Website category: university
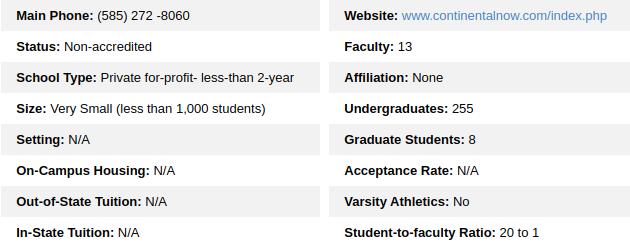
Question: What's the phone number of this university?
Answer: (585) 272 -8060

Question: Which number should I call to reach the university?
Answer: (585) 272 -8060

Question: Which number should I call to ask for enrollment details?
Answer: (585) 272 -8060

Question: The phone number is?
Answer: (585) 272 -8060

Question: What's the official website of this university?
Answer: www.continentalnow.com/index.php

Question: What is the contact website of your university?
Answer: www.continentalnow.com/index.php

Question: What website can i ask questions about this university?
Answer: www.continentalnow.com/index.php

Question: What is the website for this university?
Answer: www.continentalnow.com/index.php

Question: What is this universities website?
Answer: www.continentalnow.com/index.php

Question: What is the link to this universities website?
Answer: www.continentalnow.com/index.php

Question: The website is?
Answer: www.continentalnow.com/index.php

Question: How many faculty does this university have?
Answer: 13

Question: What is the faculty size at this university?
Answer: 13

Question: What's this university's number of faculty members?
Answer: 13

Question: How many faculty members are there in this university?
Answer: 13

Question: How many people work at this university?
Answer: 13

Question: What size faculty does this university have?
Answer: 13

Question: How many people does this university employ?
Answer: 13

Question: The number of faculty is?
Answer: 13

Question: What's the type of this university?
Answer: Private for-profit- less-than 2-year

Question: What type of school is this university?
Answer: Private for-profit- less-than 2-year

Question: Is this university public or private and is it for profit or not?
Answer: Private for-profit- less-than 2-year

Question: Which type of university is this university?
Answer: Private for-profit- less-than 2-year

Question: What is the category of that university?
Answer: Private for-profit- less-than 2-year

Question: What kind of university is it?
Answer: Private for-profit- less-than 2-year

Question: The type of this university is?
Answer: Private for-profit- less-than 2-year

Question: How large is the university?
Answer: Very Small (less than 1,000 students)

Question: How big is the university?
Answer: Very Small (less than 1,000 students)

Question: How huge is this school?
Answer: Very Small (less than 1,000 students)

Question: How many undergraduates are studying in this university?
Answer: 255

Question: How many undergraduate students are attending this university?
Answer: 255

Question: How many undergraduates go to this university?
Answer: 255

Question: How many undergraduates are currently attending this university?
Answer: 255

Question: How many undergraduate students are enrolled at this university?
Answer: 255

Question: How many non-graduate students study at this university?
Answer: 255

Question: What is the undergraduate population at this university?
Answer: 255

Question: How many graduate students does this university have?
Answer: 8

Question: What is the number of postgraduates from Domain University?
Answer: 8

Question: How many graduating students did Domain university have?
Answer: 8

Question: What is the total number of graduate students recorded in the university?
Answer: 8

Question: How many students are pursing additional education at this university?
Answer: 8

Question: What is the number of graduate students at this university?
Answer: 8

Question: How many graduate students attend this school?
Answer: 8

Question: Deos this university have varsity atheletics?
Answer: No

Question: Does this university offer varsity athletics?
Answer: No

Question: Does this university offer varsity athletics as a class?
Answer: No

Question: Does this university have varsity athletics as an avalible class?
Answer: No

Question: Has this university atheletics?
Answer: No

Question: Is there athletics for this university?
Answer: No

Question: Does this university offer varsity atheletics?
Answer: No

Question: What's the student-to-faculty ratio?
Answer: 20 to 1

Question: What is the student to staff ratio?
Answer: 20 to 1

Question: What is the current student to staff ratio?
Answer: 20 to 1

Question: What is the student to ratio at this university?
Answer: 20 to 1

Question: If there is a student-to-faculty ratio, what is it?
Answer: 20 to 1

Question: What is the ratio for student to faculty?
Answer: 20 to 1

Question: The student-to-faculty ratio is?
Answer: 20 to 1